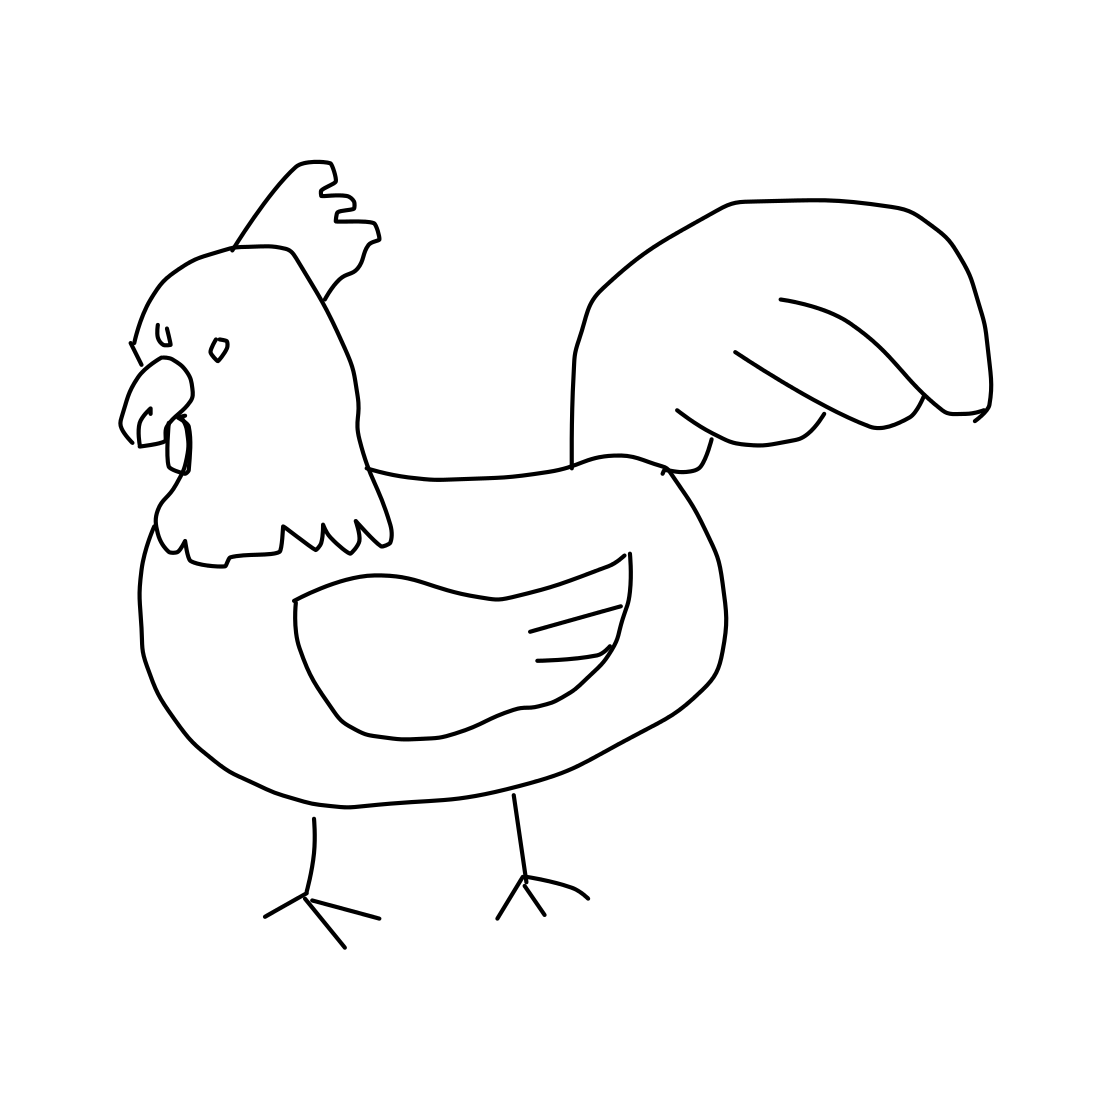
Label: rooster